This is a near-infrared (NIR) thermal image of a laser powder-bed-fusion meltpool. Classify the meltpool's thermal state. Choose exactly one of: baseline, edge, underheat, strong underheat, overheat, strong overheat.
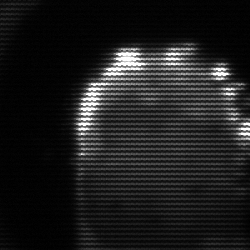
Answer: baseline